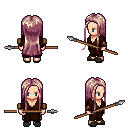
a pixel art fantasy rpg character, female body template, human, light skin, brown robe, metal pants, white blonde extra-long hairstyle, leather bracers, gray slippers, spear, four views (front, back, left, right), 2x2 character sprite sheet, small pixel art, hard edges, no anti-aliasing